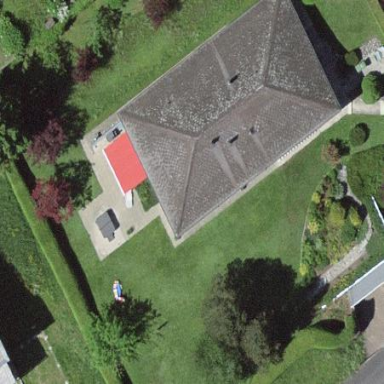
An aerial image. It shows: Residential building.